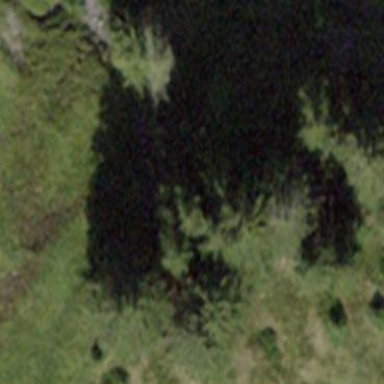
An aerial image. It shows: Forest area.